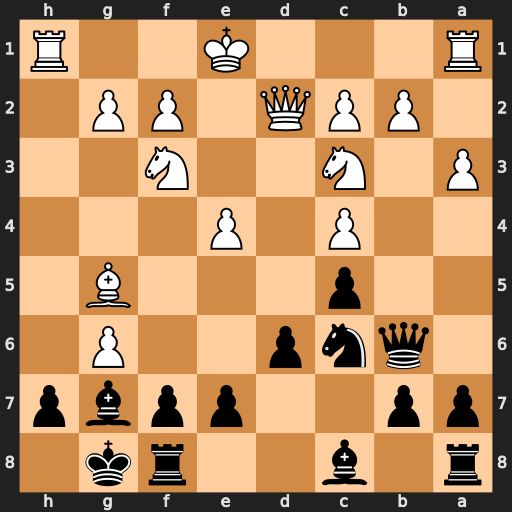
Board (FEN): r1b2rk1/pp2ppbp/1qnp2P1/2p3B1/2P1P3/P1N2N2/1PPQ1PP1/R3K2R
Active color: b
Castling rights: KQ
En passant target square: -
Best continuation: Qxb2 Rb1 Qxc3 gxh7+ Kh8 Qxc3 Bxc3+